Interaction volume radius: 10 \u00c5
Interaction volume height: 20 \u00c5
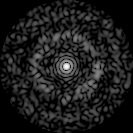
Disorder parameter: 0.8444